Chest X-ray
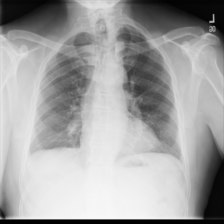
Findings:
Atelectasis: positive
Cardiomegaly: negative
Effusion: negative
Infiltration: positive
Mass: negative
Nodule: negative
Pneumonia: negative
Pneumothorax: negative
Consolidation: negative
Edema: negative
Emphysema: negative
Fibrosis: negative
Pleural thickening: negative
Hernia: negative